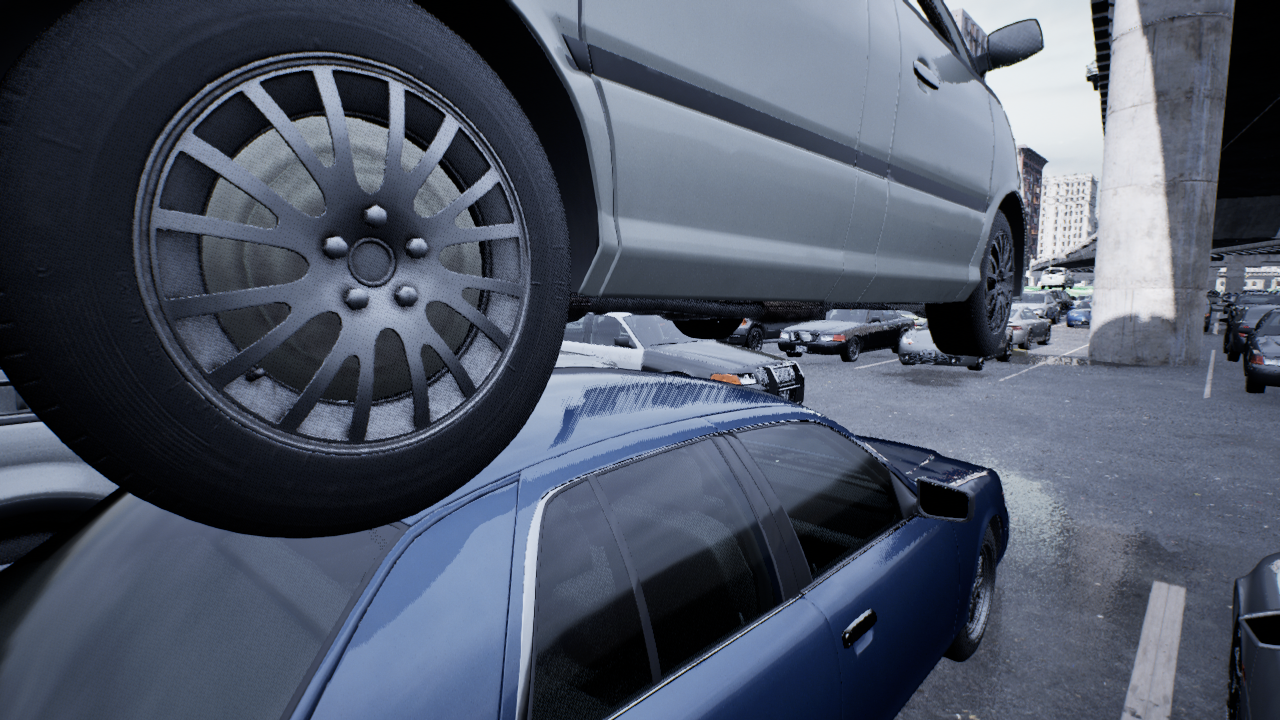
Venue: arterial
Lighting: overcast
Vehicle rig: sedan